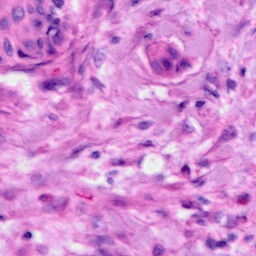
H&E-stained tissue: Cervix